Question: i am newbie to android,i try to run my android app,it does not give any error on console but i open the application in emulator i get a toast msg the <URL>. asking in this forum, they are saying i try to that but it won't

AndroidManifest.xml
'''
<manifest xmlns:android="http://schemas.android.com/apk/res/android"
package="com.example.intent"
android:versionCode="1"
android:versionName="1.0" >
<uses-sdk
android:minSdkVersion="8"
android:targetSdkVersion="15" />
<application
android:icon="@drawable/ic_launcher"
android:label="@string/app_name"
android:theme="@style/AppTheme" >
<activity
android:name=".Activity1"
android:label="@string/app_name" >
<intent-filter>
<action android:name="android.intent.action.MAIN" />
<category android:name="android.intent.category.LAUNCHER" />
</intent-filter>
</activity>
<activity
android:name=".Activity2"
android:label="@string/app_name">
</activity>
</application>
</manifest>
'''
Activity1
'''
package com.example.intent;
import android.os.Bundle;
import android.app.Activity;
import android.content.Context;
import android.content.Intent;
import android.view.View;
import android.view.View.OnClickListener;
import android.widget.Button;
public class Activity1 extends Activity {
@Override
public void onCreate(Bundle savedInstanceState) {
super.onCreate(savedInstanceState);
setContentView(R.layout.activity_activity1);
addListenerOnButton();
}
public void addListenerOnButton() {
final Context context = this;
Button b1=(Button)findViewById(R.id.textView1);
b1.setOnClickListener(new OnClickListener() {
public void onClick(View v) {
Intent intent = new Intent(context,Activity2.class);
startActivity(intent);
}
});
}
}
'''
Activity2.java
'''
package com.example.intent;
import android.app.Activity;
import android.os.Bundle;
public class Activity2 extends Activity{
@Override
public void onCreate(Bundle savedInstanceState) {
super.onCreate(savedInstanceState);
setContentView(R.layout.activity_activity2);
}
}
'''
activity_activity1.xml-->Activity1.java
'''
<LinearLayout xmlns:android="http://schemas.android.com/apk/res/android"
android:id="@+id/linearLayout1"
android:layout_width="fill_parent"
android:layout_height="fill_parent"
android:orientation="vertical" >
<TextView
android:id="@+id/textView1"
android:layout_width="252dp"
android:layout_height="40dp"
android:layout_gravity="center_horizontal"
android:text="@string/t1"
android:textAppearance="?android:attr/textAppearanceLarge" />
<Button
android:id="@+id/button1"
android:layout_width="wrap_content"
android:layout_height="wrap_content"
android:text="@string/intent"/>
</LinearLayout>
'''
activity_activity2.xml --> Activity2.java
'''
<?xml version="1.0" encoding="utf-8"?>
<LinearLayout xmlns:android="http://schemas.android.com/apk/res/android"
android:layout_width="match_parent"
android:layout_height="match_parent"
android:orientation="vertical" >
<TextView
android:id="@+id/textView1"
android:layout_width="wrap_content"
android:layout_height="wrap_content"
android:text="@string/t2"
/>
</LinearLayout>
'''
String.xml
'''
<resources>
<string name="app_name">Intent</string>
<string name="intent">Click me to Another Screen</string>
<string name="t1">I am Screen 1!</string>
<string name="t2">I am Screen 2!</string>
<string name="hello_world">Hello world!</string>
<string name="menu_settings">Settings</string>
<string name="title_activity_activity1">Activity1</string>
</resources>
'''
LogCat
'''
09-07 17:10:01.281: D/AndroidRuntime(756): Shutting down VM
09-07 17:10:01.291: W/dalvikvm(756): threadid=1: thread exiting with uncaught exception (group=0x4001d800)
09-07 17:10:01.301: E/AndroidRuntime(756): FATAL EXCEPTION: main
09-07 17:10:01.301: E/AndroidRuntime(756): java.lang.RuntimeException: Unable to start activity ComponentInfo{com.example.intent/com.example.intent.Activity1}: java.lang.ClassCastException: android.widget.TextView
09-07 17:10:01.301: E/AndroidRuntime(756): at android.app.ActivityThread.performLaunchActivity(ActivityThread.java:2663)
09-07 17:10:01.301: E/AndroidRuntime(756): at android.app.ActivityThread.handleLaunchActivity(ActivityThread.java:2679)
09-07 17:10:01.301: E/AndroidRuntime(756): at android.app.ActivityThread.access$2300(ActivityThread.java:125)
09-07 17:10:01.301: E/AndroidRuntime(756): at android.app.ActivityThread$H.handleMessage(ActivityThread.java:2033)
09-07 17:10:01.301: E/AndroidRuntime(756): at android.os.Handler.dispatchMessage(Handler.java:99)
09-07 17:10:01.301: E/AndroidRuntime(756): at android.os.Looper.loop(Looper.java:123)
09-07 17:10:01.301: E/AndroidRuntime(756): at android.app.ActivityThread.main(ActivityThread.java:4627)
09-07 17:10:01.301: E/AndroidRuntime(756): at java.lang.reflect.Method.invokeNative(Native Method)
09-07 17:10:01.301: E/AndroidRuntime(756): at java.lang.reflect.Method.invoke(Method.java:521)
09-07 17:10:01.301: E/AndroidRuntime(756): at com.android.internal.os.ZygoteInit$MethodAndArgsCaller.run(ZygoteInit.java:868)
09-07 17:10:01.301: E/AndroidRuntime(756): at com.android.internal.os.ZygoteInit.main(ZygoteInit.java:626)
09-07 17:10:01.301: E/AndroidRuntime(756): at dalvik.system.NativeStart.main(Native Method)
09-07 17:10:01.301: E/AndroidRuntime(756): Caused by: java.lang.ClassCastException: android.widget.TextView
09-07 17:10:01.301: E/AndroidRuntime(756): at com.example.intent.Activity1.addListenerOnButton(Activity1.java:22)
09-07 17:10:01.301: E/AndroidRuntime(756): at com.example.intent.Activity1.onCreate(Activity1.java:17)
09-07 17:10:01.301: E/AndroidRuntime(756): at android.app.Instrumentation.callActivityOnCreate(Instrumentation.java:1047)
09-07 17:10:01.301: E/AndroidRuntime(756): at android.app.ActivityThread.performLaunchActivity(ActivityThread.java:2627)
09-07 17:10:01.301: E/AndroidRuntime(756): ... 11 more
09-07 17:10:10.700: I/Process(756): Sending signal. PID: 756 SIG: 9
09-07 17:15:13.781: D/AndroidRuntime(812): Shutting down VM
09-07 17:15:13.781: W/dalvikvm(812): threadid=1: thread exiting with uncaught exception (group=0x4001d800)
09-07 17:15:13.801: E/AndroidRuntime(812): FATAL EXCEPTION: main
09-07 17:15:13.801: E/AndroidRuntime(812): java.lang.RuntimeException: Unable to start activity ComponentInfo{com.example.intent/com.example.intent.Activity1}: java.lang.ClassCastException: android.widget.TextView
09-07 17:15:13.801: E/AndroidRuntime(812): at android.app.ActivityThread.performLaunchActivity(ActivityThread.java:2663)
09-07 17:15:13.801: E/AndroidRuntime(812): at android.app.ActivityThread.handleLaunchActivity(ActivityThread.java:2679)
09-07 17:15:13.801: E/AndroidRuntime(812): at android.app.ActivityThread.access$2300(ActivityThread.java:125)
09-07 17:15:13.801: E/AndroidRuntime(812): at android.app.ActivityThread$H.handleMessage(ActivityThread.java:2033)
09-07 17:15:13.801: E/AndroidRuntime(812): at android.os.Handler.dispatchMessage(Handler.java:99)
09-07 17:15:13.801: E/AndroidRuntime(812): at android.os.Looper.loop(Looper.java:123)
09-07 17:15:13.801: E/AndroidRuntime(812): at android.app.ActivityThread.main(ActivityThread.java:4627)
09-07 17:15:13.801: E/AndroidRuntime(812): at java.lang.reflect.Method.invokeNative(Native Method)
09-07 17:15:13.801: E/AndroidRuntime(812): at java.lang.reflect.Method.invoke(Method.java:521)
09-07 17:15:13.801: E/AndroidRuntime(812): at com.android.internal.os.ZygoteInit$MethodAndArgsCaller.run(ZygoteInit.java:868)
09-07 17:15:13.801: E/AndroidRuntime(812): at com.android.internal.os.ZygoteInit.main(ZygoteInit.java:626)
09-07 17:15:13.801: E/AndroidRuntime(812): at dalvik.system.NativeStart.main(Native Method)
09-07 17:15:13.801: E/AndroidRuntime(812): Caused by: java.lang.ClassCastException: android.widget.TextView
09-07 17:15:13.801: E/AndroidRuntime(812): at com.example.intent.Activity1.addListenerOnButton(Activity1.java:22)
09-07 17:15:13.801: E/AndroidRuntime(812): at com.example.intent.Activity1.onCreate(Activity1.java:17)
09-07 17:15:13.801: E/AndroidRuntime(812): at android.app.Instrumentation.callActivityOnCreate(Instrumentation.java:1047)
09-07 17:15:13.801: E/AndroidRuntime(812): at android.app.ActivityThread.performLaunchActivity(ActivityThread.java:2627)
09-07 17:15:13.801: E/AndroidRuntime(812): ... 11 more
09-07 17:20:13.841: I/Process(812): Sending signal. PID: 812 SIG: 9
09-07 17:24:50.690: D/AndroidRuntime(840): Shutting down VM
09-07 17:24:50.690: W/dalvikvm(840): threadid=1: thread exiting with uncaught exception (group=0x4001d800)
09-07 17:24:50.710: E/AndroidRuntime(840): FATAL EXCEPTION: main
09-07 17:24:50.710: E/AndroidRuntime(840): java.lang.RuntimeException: Unable to start activity ComponentInfo{com.example.intent/com.example.intent.Activity1}: java.lang.ClassCastException: android.widget.TextView
09-07 17:24:50.710: E/AndroidRuntime(840): at android.app.ActivityThread.performLaunchActivity(ActivityThread.java:2663)
09-07 17:24:50.710: E/AndroidRuntime(840): at android.app.ActivityThread.handleLaunchActivity(ActivityThread.java:2679)
09-07 17:24:50.710: E/AndroidRuntime(840): at android.app.ActivityThread.access$2300(ActivityThread.java:125)
09-07 17:24:50.710: E/AndroidRuntime(840): at android.app.ActivityThread$H.handleMessage(ActivityThread.java:2033)
09-07 17:24:50.710: E/AndroidRuntime(840): at android.os.Handler.dispatchMessage(Handler.java:99)
09-07 17:24:50.710: E/AndroidRuntime(840): at android.os.Looper.loop(Looper.java:123)
09-07 17:24:50.710: E/AndroidRuntime(840): at android.app.ActivityThread.main(ActivityThread.java:4627)
09-07 17:24:50.710: E/AndroidRuntime(840): at java.lang.reflect.Method.invokeNative(Native Method)
09-07 17:24:50.710: E/AndroidRuntime(840): at java.lang.reflect.Method.invoke(Method.java:521)
09-07 17:24:50.710: E/AndroidRuntime(840): at com.android.internal.os.ZygoteInit$MethodAndArgsCaller.run(ZygoteInit.java:868)
09-07 17:24:50.710: E/AndroidRuntime(840): at com.android.internal.os.ZygoteInit.main(ZygoteInit.java:626)
09-07 17:24:50.710: E/AndroidRuntime(840): at dalvik.system.NativeStart.main(Native Method)
09-07 17:24:50.710: E/AndroidRuntime(840): Caused by: java.lang.ClassCastException: android.widget.TextView
09-07 17:24:50.710: E/AndroidRuntime(840): at com.example.intent.Activity1.addListenerOnButton(Activity1.java:22)
09-07 17:24:50.710: E/AndroidRuntime(840): at com.example.intent.Activity1.onCreate(Activity1.java:17)
09-07 17:24:50.710: E/AndroidRuntime(840): at android.app.Instrumentation.callActivityOnCreate(Instrumentation.java:1047)
09-07 17:24:50.710: E/AndroidRuntime(840): at android.app.ActivityThread.performLaunchActivity(ActivityThread.java:2627)
09-07 17:24:50.710: E/AndroidRuntime(840): ... 11 more
'''
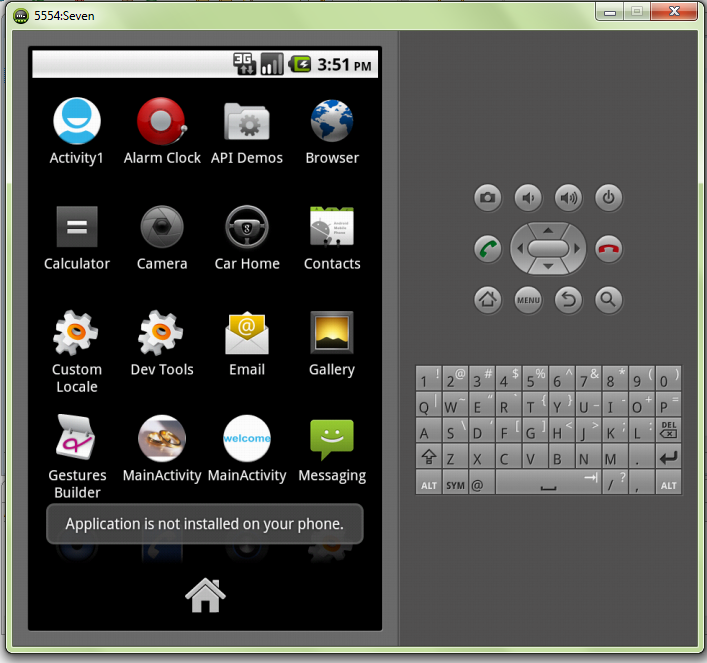
Answer: You are doing it wrong
'''
Button b1=(Button)findViewById(R.id.textView1);
'''
Casting Button to textview
Change to
'''
Button b1=(Button)findViewById(R.id.button1);
'''
Also use activity context
'''
Intent intent = new Intent(Activity1.this,Activity2.class);
'''